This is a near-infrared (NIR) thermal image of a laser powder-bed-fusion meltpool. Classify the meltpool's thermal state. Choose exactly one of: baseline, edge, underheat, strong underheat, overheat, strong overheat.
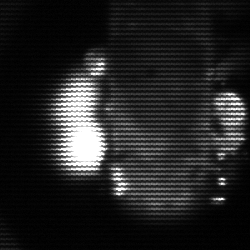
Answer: strong underheat